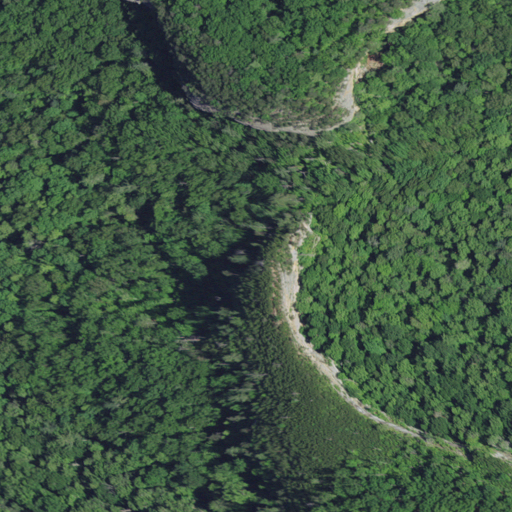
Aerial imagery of gap in Kentucky named Pinch-Em Tight Gap containing mixed forest and deciduous forest